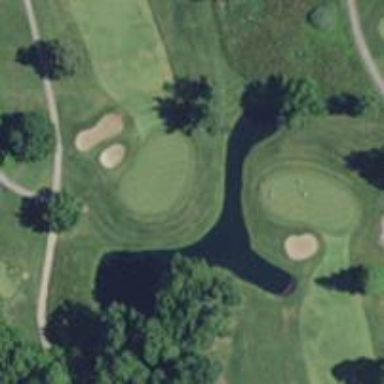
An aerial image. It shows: View of golf hole.